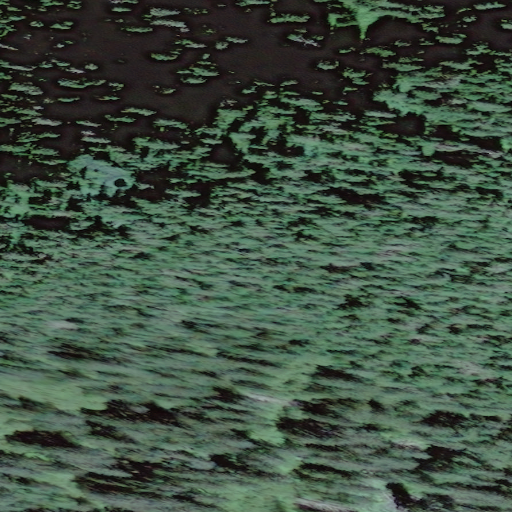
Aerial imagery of mountain in Alaska named Steeple Peak containing only unknown